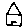
Label: house